Question: I am facing an issue while loading the Page created using Razor Template using DD4T.
I have published a page to content broker using DD4T Templates and I scripted a Razor template page using DD4T.
I added the SiteEdit specific coments in the Razor page.
I pointed the siteEdit staging server url to my webserver where i hosted my DD4T application.
When i accessed the Razor page the siteEdit button was enabled and when i clicked on siteEdit button it started initializing the component and give the below error.

I guess this something to do with DD4T Templates which gives xml kind of output.
Please help.
Hi Quirijn,
this is the source in my html file.
Hi Quirijn,
'''
<!DOCTYPE html>
<html>
<head>
<title>News</title>
<link href="/FirstDD4TMVCApplicationsiteedit/Content/Site.css" rel="stylesheet" type="text/css" />
<script src="/FirstDD4TMVCApplicationsiteedit/Scripts/jquery-1.4.4.min.js" type="text/javascript"></script>
<link href="/SiteEdit/App_Themes/SiteEdit/Calendar.css" type="text/css" rel="stylesheet" /><link href="/SiteEdit/App_Themes/SiteEdit/SiteEditBorders.css" type="text/css" rel="stylesheet" /></head>
<body>
<div>
<div>
<!-- Start SiteEdit Component Presentation: {"ID" : "CP0", "ComponentID" : "tcm:8-31855", "ComponentTemplateID" : "tcm:8-31851-32", "ComponentVersion" : 1, "IsQueryBased" : false, "SwapLabel" : "default" } -->
</div>
<div>
<!-- Start SiteEdit Component Field: {"ID" : "ContentHeading1", "IsMultiValued" : true, "XPath" : "tcm:Content/custom:Content/custom:Heading[1]" } -->
TestNews
</div>
</div>
<!-- SiteEdit Settings: {"PageID":"tcm:8-31856-64", "PageVersion":2, "ComponentPresentationLocation":1, "BluePrinting" : {"PageContext" : "tcm:0-0-1", "ComponentContext" : "tcm:0-8-1", "PublishContext" : "tcm:0-8-1" }} -->
</body>
</html>
'''
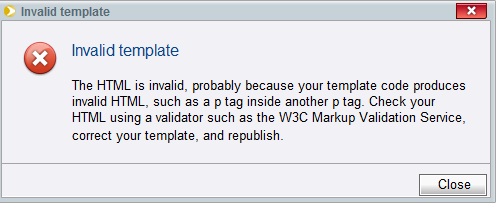
Answer: The problem has been solved. Adding tag and removing blueprint attribute from PageSiteEdit of DD4T had solved the problem.
The modified source looks like below.
'''
<div> <span> <!-- Start SiteEdit Component Presentation: {"ID" : "CP0", "ComponentID" : "tcm:8-31855", "ComponentTemplateID" : "tcm:8-31851-32", "ComponentVersion" : 1, "IsQueryBased" : false, "SwapLabel" : "default" } -->
<span>
<h2> <!-- Start SiteEdit Component Field: {"ID" : "ContentHeading1", "IsMultiValued" : true, "XPath" : "tcm:Content/custom:Content/custom:Heading[1]" } -->
TestNews
</h2>
</span>
'''